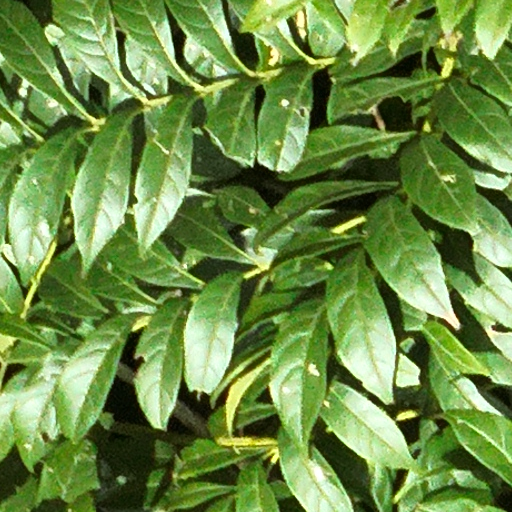
Species: Jacaranda copaia
GBIF accepted scientific name: Jacaranda copaia
Crown area (m\u00b2): 159.926